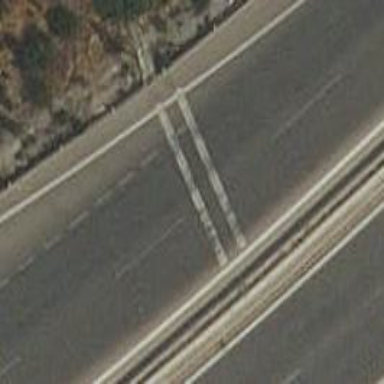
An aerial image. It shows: Traffic calming measure in place: rumble strips.